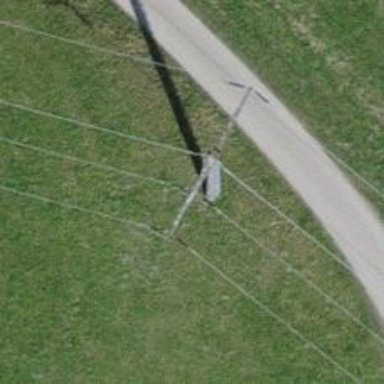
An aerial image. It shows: Three power lines with cables.